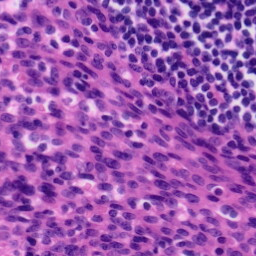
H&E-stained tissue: Tonsil